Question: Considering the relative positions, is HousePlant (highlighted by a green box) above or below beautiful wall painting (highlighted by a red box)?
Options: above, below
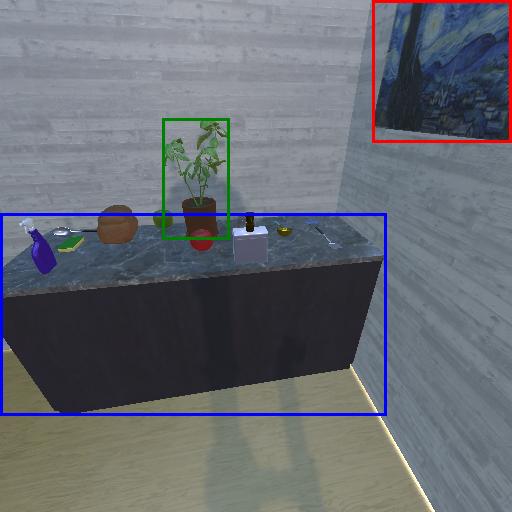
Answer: above